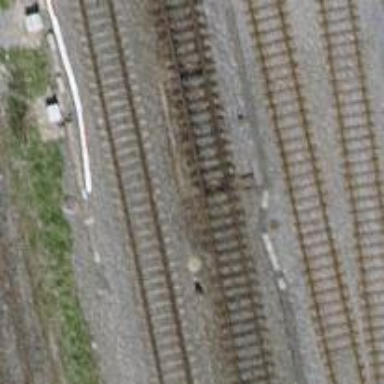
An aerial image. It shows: Railway switch.